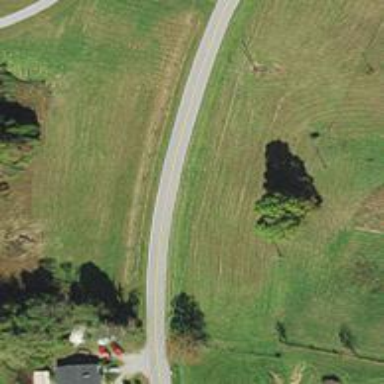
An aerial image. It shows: Tertiary road.